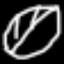
Label: leaf